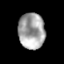
Tissue: prostate
Cell type: T cells
Senescence score: 0.3321
Nuclear area (px): 929
Mean DAPI intensity: 165.061